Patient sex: M
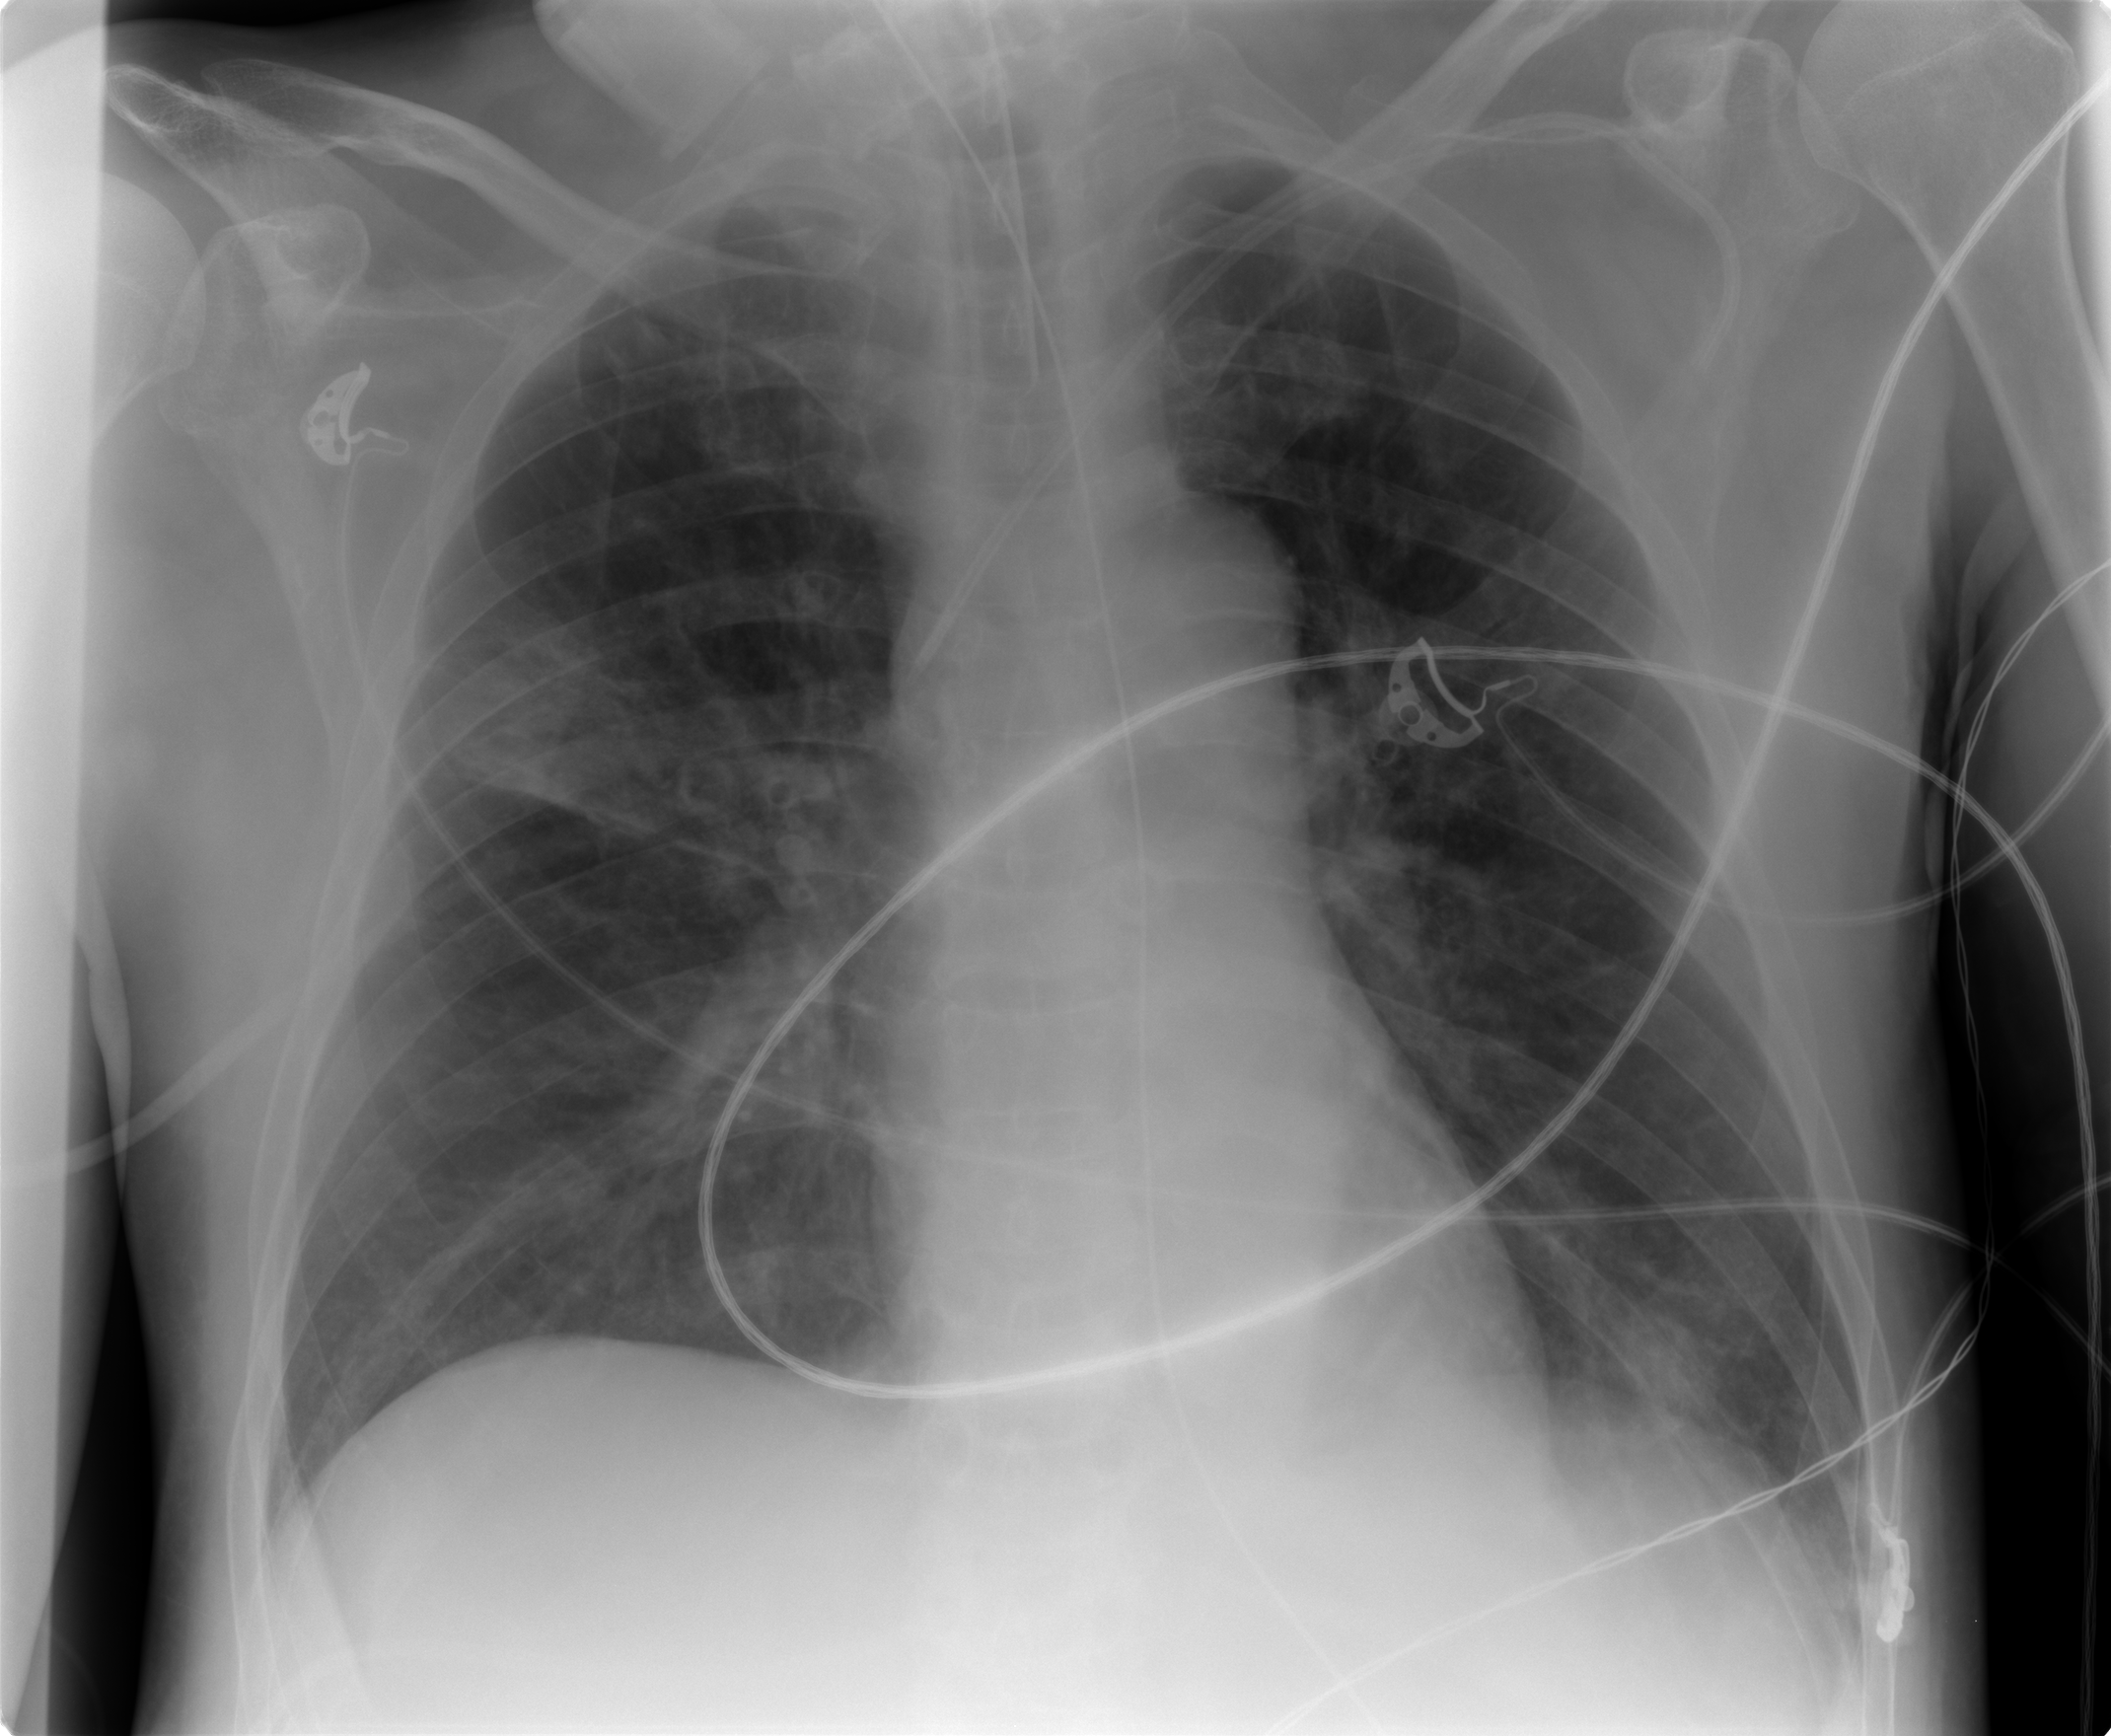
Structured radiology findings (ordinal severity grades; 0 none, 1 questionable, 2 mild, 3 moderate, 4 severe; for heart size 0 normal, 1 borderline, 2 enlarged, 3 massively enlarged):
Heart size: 0
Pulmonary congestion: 0
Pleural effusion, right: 0
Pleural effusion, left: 0
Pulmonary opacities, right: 2
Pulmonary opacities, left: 1
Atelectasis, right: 1
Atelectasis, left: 1